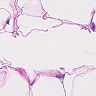
Metastatic tissue present: no